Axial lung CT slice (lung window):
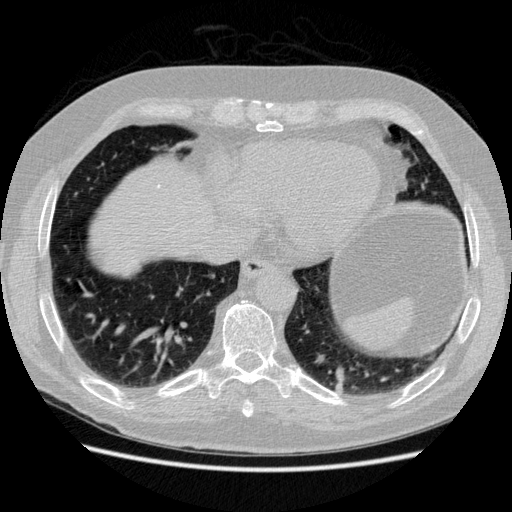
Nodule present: no